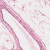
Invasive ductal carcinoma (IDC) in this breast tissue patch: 0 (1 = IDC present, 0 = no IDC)